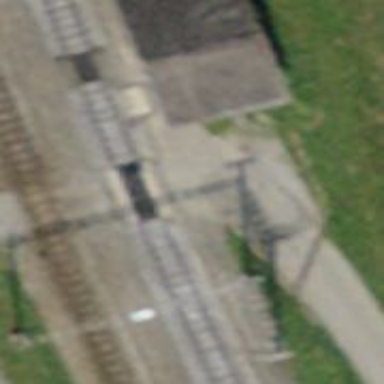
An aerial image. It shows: Railway platform.